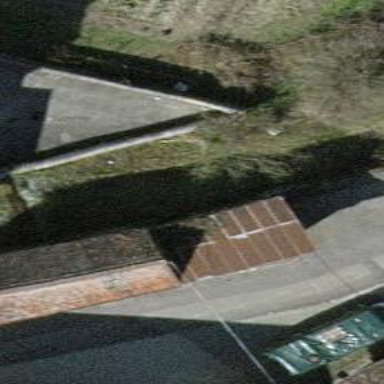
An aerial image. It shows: Shed.